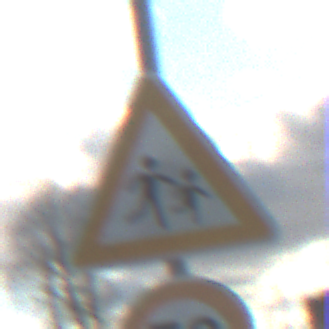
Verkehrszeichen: KinderLinks
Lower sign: Geschwindigkeit50
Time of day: SunriseSunset
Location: Outdoor (RoadRail)
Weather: PartlyCloudy
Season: NotSpecified
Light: Natural